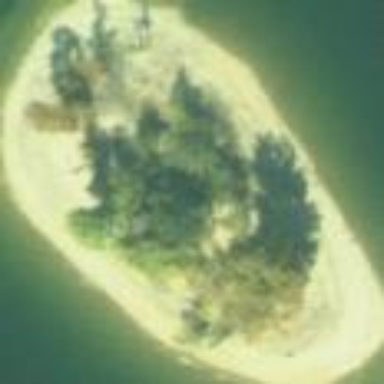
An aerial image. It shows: Beautiful beach with natural surroundings.